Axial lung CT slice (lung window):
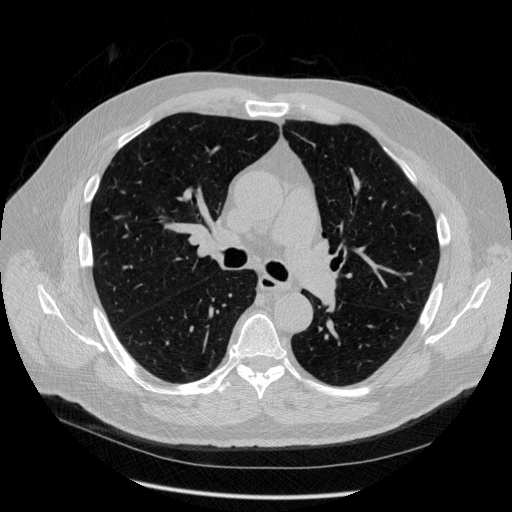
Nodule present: no